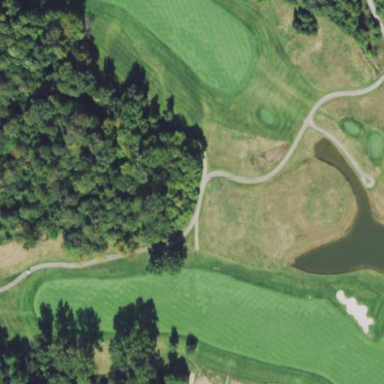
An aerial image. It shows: Golf rough area.